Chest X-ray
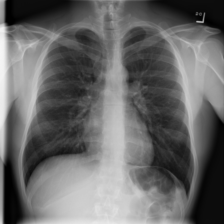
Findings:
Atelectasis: negative
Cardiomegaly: negative
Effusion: negative
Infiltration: negative
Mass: negative
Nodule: negative
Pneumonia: negative
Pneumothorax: negative
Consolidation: negative
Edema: negative
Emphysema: negative
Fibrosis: negative
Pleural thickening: negative
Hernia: negative